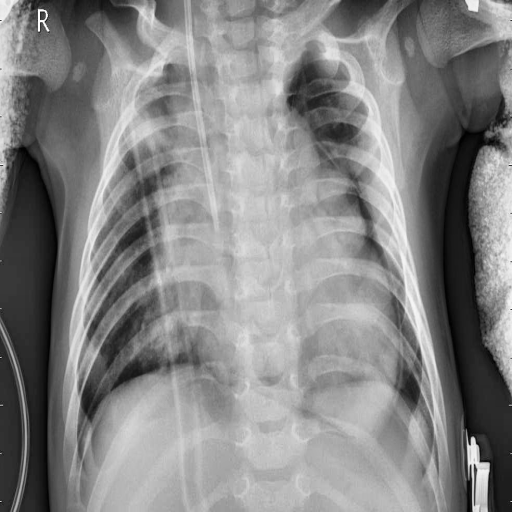
Finding: PNEUMONIA